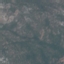
Label: HerbaceousVegetation